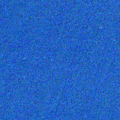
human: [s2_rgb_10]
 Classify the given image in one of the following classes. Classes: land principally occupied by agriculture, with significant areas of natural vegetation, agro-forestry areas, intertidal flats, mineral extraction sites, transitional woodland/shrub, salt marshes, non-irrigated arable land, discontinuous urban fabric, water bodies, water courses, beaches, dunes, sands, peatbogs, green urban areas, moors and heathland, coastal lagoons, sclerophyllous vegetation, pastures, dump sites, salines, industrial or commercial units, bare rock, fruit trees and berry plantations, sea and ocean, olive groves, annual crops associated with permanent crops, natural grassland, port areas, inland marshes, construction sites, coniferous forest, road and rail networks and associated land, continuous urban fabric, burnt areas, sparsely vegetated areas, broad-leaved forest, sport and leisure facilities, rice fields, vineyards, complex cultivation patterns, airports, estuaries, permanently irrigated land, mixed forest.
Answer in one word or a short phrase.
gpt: sea and ocean